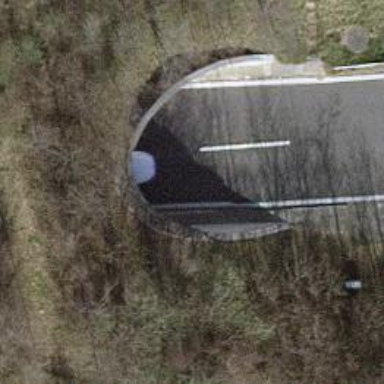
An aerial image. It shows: Motorway that passes through tunnel.